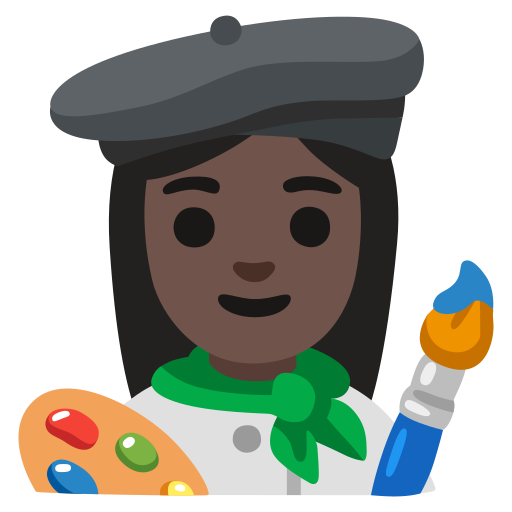
Emoji: 👩🏿‍🎨